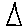
Label: triangle